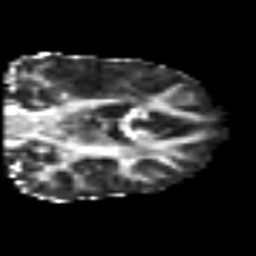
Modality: FA
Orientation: coronal
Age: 47
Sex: female
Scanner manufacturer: siemens
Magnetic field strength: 3 T
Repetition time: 6.1 s
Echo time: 0.101 s